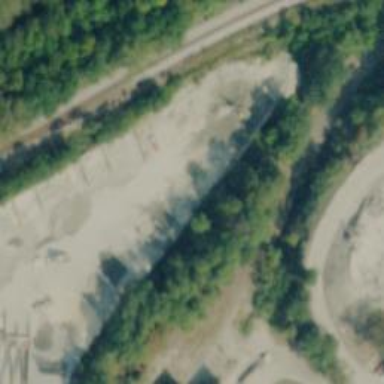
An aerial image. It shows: Abandoned railway spur used for aggregate freight services.